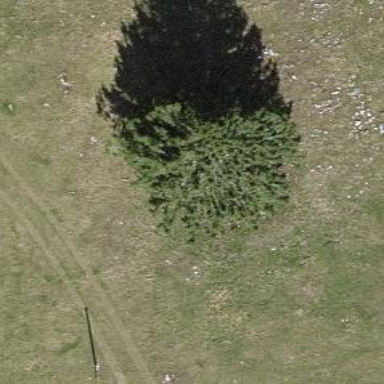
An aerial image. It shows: Beautiful tree in nature.